【题型】解答题　【知识点】平面几何　【难度】medium
如图，在$\triangle ABC$中，点$D$、$E$、$F$分别在边$BC$、$AB$、$CA$上，且$DE \mathbin{/\!/} CA$，$DF \mathbin{/\!/} AB$．

（1）若$AD \perp BC$于点$D$，且$BD=CD$，求证：四边形$AEDF$是菱形；

（2）若$AE=AF=1$，求$\dfrac{1}{AB}+\dfrac{1}{AC}$的值；

（3）设$\triangle BDE$、$\triangle CDF$、四边形$AEDF$的面积分别为$S_1$、$S_2$、$S$，求证：
$
S^2 = 4S_1S_2.
$

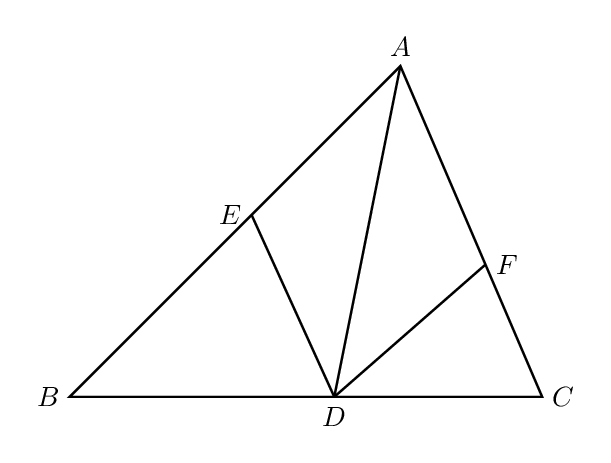
【解答】
【分析】（1）根据$DE \mathbin{/\!/} CA$，$DF \mathbin{/\!/} AB$，可得四边形$AEDF$是平行四边形，然后证明$AD$是$BC$的垂直平分线，可得$AB=AC$，证明$EA=ED$，进而可以解决问题；

（2）证明$\triangle BED \backsim \triangle BAC$，可得$\dfrac{DE}{AC}=\dfrac{BD}{BC}$，证明$\triangle CDF \backsim \triangle CBA$，可得$\dfrac{DF}{AB}=\dfrac{CD}{BC}$，所以
$
\dfrac{DE}{AC}+\dfrac{DF}{AB}=\dfrac{BD}{BC}+\dfrac{CD}{BC}=\dfrac{BD+CD}{BC}=1,
$
然后根据$AE=AF=1$，即可解决问题；

（3）设$\triangle BDE$的边$DE$上的高为$h_1$，$CF$长为$a$，$\triangle CDF$的边$CF$上的高为$h_2$，由$\triangle BDE \backsim \triangle DCF$，可得$\dfrac{h_1}{h_2}=\dfrac{DE}{CF}$，得$DE=\dfrac{ah_1}{h_2}$，然后根据三角形的面积即可解决问题．

\vspace{1em}

【解答】（1）证明：$\because DE \mathbin{/\!/} CA$，$DF \mathbin{/\!/} AB$，

$\therefore$ 四边形$AEDF$是平行四边形，

$\because AD \perp BC$，$BD=CD$，

$\therefore AD$是$BC$的垂直平分线，

$\therefore AB=AC$，

$\therefore \angle BAD=\angle CAD$，

$\because DE \mathbin{/\!/} CA$，

$\therefore \angle EDA=\angle CAD$，

$\therefore \angle BAD=\angle EDA$，

$\therefore EA=ED$，

$\therefore$ 四边形$AEDF$是菱形；

\vspace{0.5em}

（2）解：$\because DE \mathbin{/\!/} CA$，

$\therefore \triangle BED \backsim \triangle BAC$，

$\therefore \dfrac{DE}{AC}=\dfrac{BD}{BC}$，

$\because DF \mathbin{/\!/} AB$，

$\therefore \triangle CDF \backsim \triangle CBA$，

$\therefore \dfrac{DF}{AB}=\dfrac{CD}{BC}$，

$\therefore \dfrac{DE}{AC}+\dfrac{DF}{AB}=\dfrac{BD}{BC}+\dfrac{CD}{BC}=\dfrac{BD+CD}{BC}=1$，

$\because$ 四边形$AEDF$是平行四边形，

$\therefore DE=AF$，$DF=AE$，

$\because AE=AF=1$，

$\therefore DE=DF=1$，

$\therefore \dfrac{1}{AB}+\dfrac{1}{AC}=1$；

\vspace{0.5em}

（3）证明：设$\triangle BDE$的边$DE$上的高为$h_1$，$CF$长为$a$，$\triangle CDF$的边$CF$上的高为$h_2$，

$\therefore S_2=\dfrac{1}{2}ah_2$，

$\because DE \mathbin{/\!/} CA$，$DF \mathbin{/\!/} AB$，

$\therefore \angle C=\angle BDE$，$\angle CFD=\angle EDF=\angle DEB$，

$\therefore \triangle BDE \backsim \triangle DCF$，

$\therefore \dfrac{h_1}{h_2}=\dfrac{DE}{CF}$，

解得：$DE=\dfrac{ah_1}{h_2}$，

$\therefore S_1=\dfrac{1}{2} \times \dfrac{ah_1}{h_2} \times h_1=\dfrac{ah_1^2}{2h_2}$，

$\because$ 四边形$AEDF$是平行四边形，

$\therefore S=AF \times h_2=DE \times h_2=\dfrac{ah_1}{h_2} \times h_2=ah_1$，

$\because S_1S_2=\dfrac{ah_1^2}{2h_2} \times \dfrac{1}{2}ah_2=\dfrac{a^2h_1^2}{4}=\dfrac{S^2}{4}$，

$\therefore S^2=4S_1S_2$．
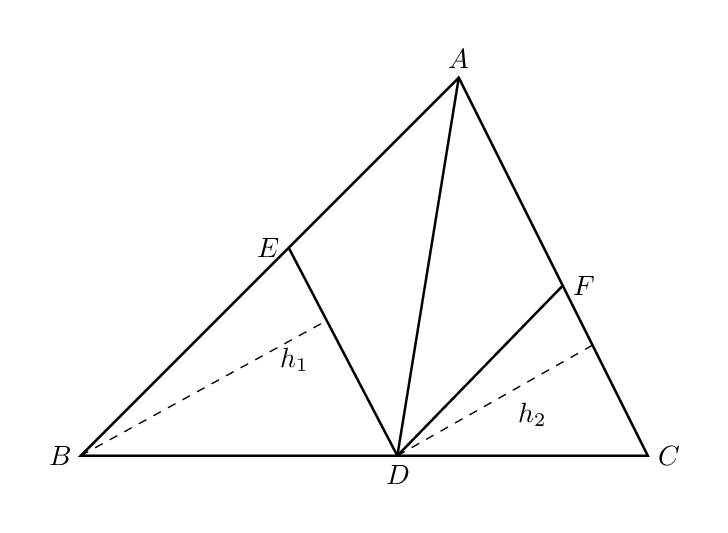